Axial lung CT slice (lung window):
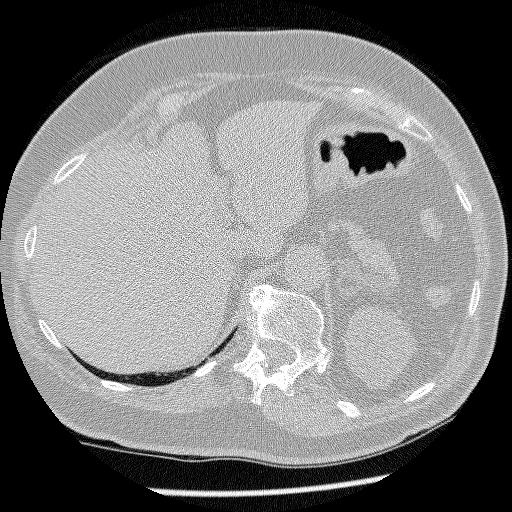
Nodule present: no